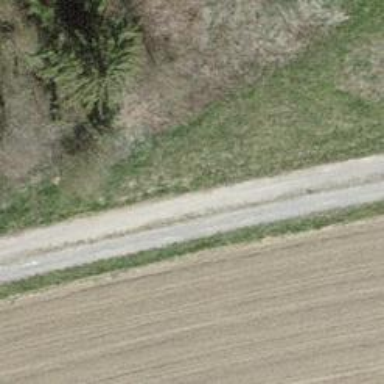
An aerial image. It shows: Agricultural track with grade 2 tracktype suitable for agricultural vehicles.